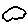
Label: cloud